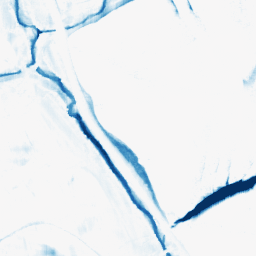
Category: morphological
Decomposition family: morphological_rect
Decomposition parameters: operation: closing
width: 10
height: 20
Upsampling method: sinc_blackman
Upsampling parameters: scale: 2
kernel_size: 16
Upsampling scale: 2